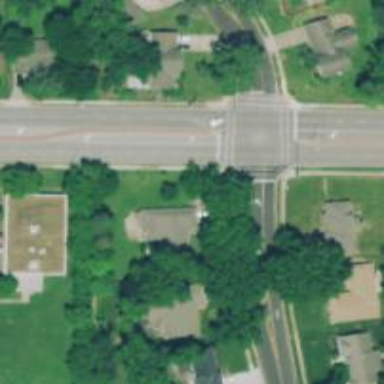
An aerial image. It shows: Solid stop line on the road.